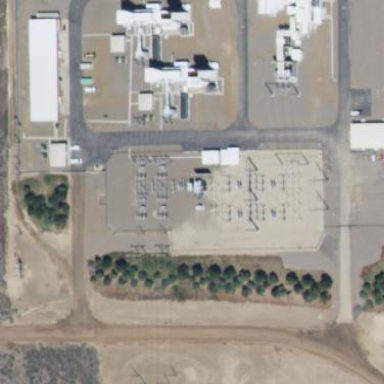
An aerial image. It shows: Power substation primarily used for electricity generation.